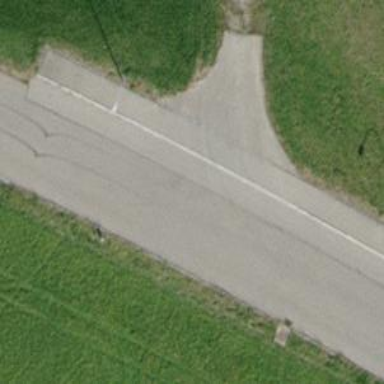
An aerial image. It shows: Unclassified road passing through agricultural land.